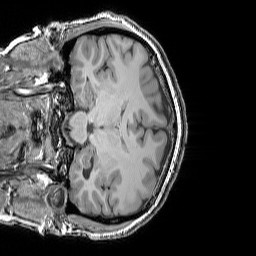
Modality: T1w
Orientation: coronal
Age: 27
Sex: female
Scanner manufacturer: siemens
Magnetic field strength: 3 T
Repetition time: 1.9 s
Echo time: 0.00444 s